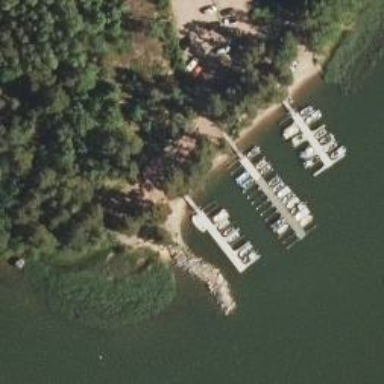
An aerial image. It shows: Pier with mooring facilities.